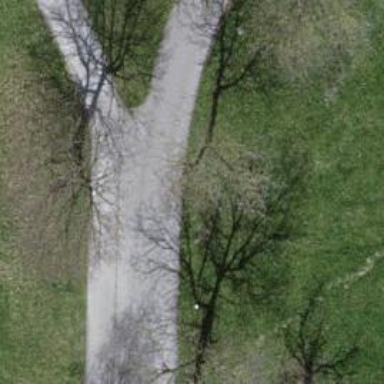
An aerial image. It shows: Path surfaced with fine gravel.